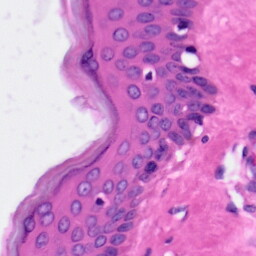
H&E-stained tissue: Skin